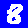
Digit: 8